Current action and preconditions to check: trajectory_clear

Your task: For each precondition in the list above, predict whether it will hold at this action.

Consider the current scene as observed from the mobile robot's camera, and analyze the predicted future states of all dynamic agents (e.g., people, animals, vehicles, or any moving entities) within the NEXT SECOND.

IMPORTANT: Only answer "very likely" if you are absolutely certain—based on strong, clear evidence—that a dynamic agent will violate the precondition in the predicted future state. Do NOT answer "very likely" for unlikely, ambiguous, or low-probability risks.

Ask yourself for each precondition: Is there a high probability, with clear and convincing evidence, that the predicted future states of any dynamic agent will interfere with the predicted future state of the currently executing action within the NEXT SECOND, causing that precondition to fail?

Assess the risk level based on these predictions. Use "likely" or "very likely" if motions create a clear risk of interference.

Use "neutral" or "improbable" if agents are nearby but their predicted paths are clearly diverging or non-conflicting.

Failure Risk Categories: "very improbable", "improbable", "neutral", "likely", "very likely"

Answer Format: Output ONLY the probability_of_failure value from these categories: "very improbable", "improbable", "neutral", "likely", "very likely"

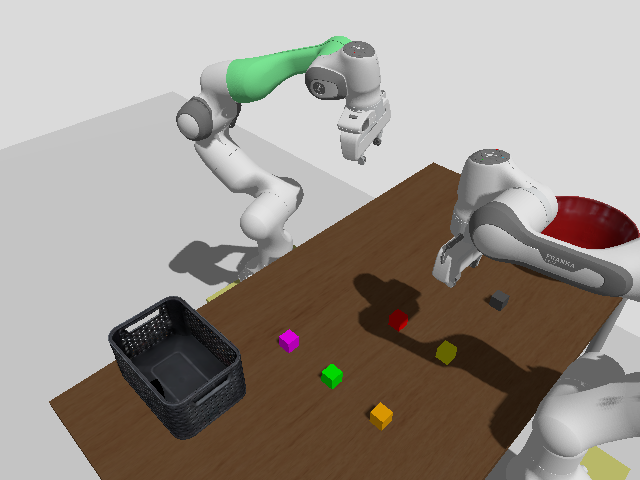

Answer: very improbable